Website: macys
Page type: payment
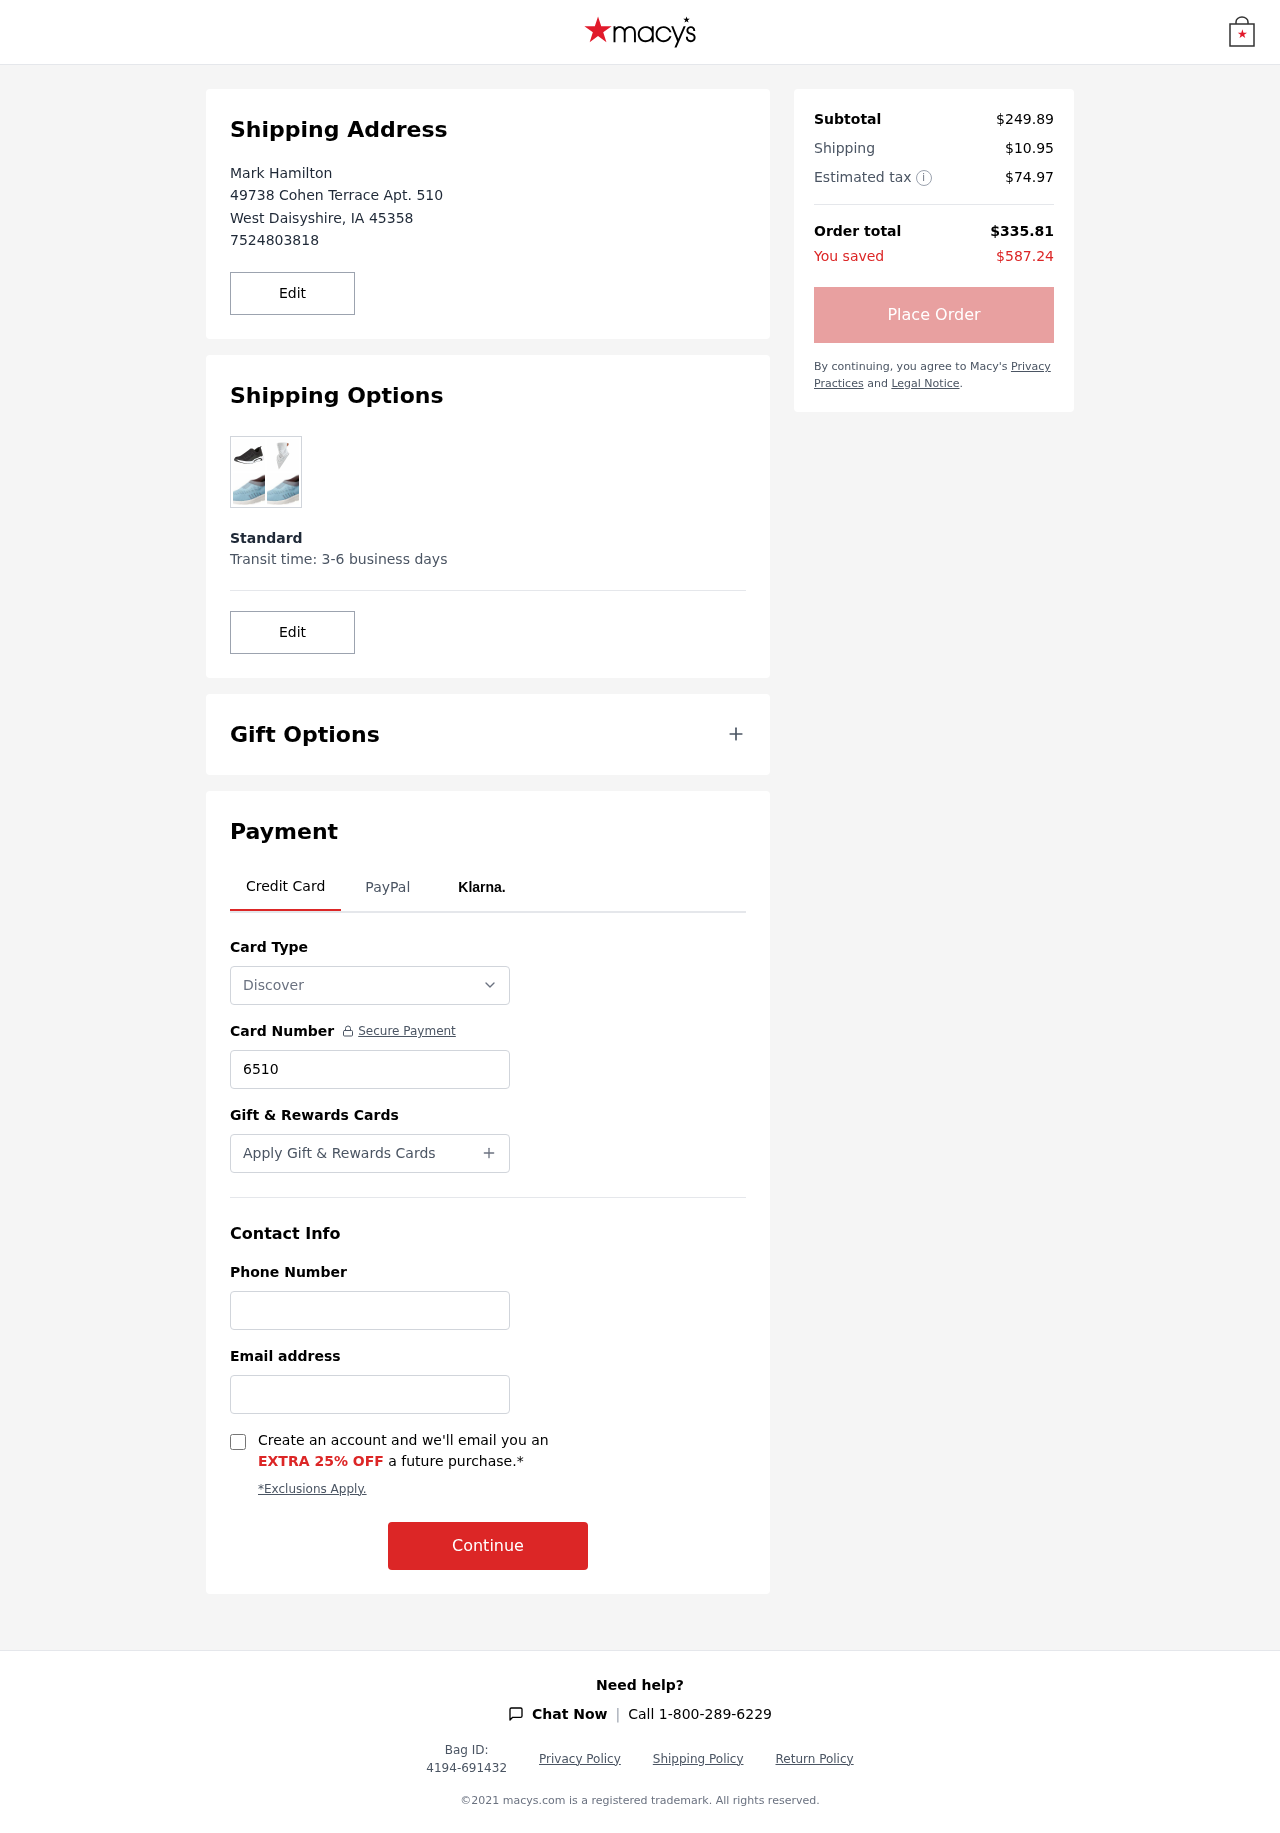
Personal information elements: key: PII_CARD_NUMBER
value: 6510 5243 4252 1381
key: PII_CARD_TYPE
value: Discover
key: PII_CITY
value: West Daisyshire
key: PII_EMAIL
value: mark.hamilton@hotmail.com
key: PII_FULLNAME
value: Mark Hamilton
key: PII_PHONE
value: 7524803818
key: PII_POSTCODE
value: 45358
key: PII_STATE_ABBR
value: IA
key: PII_STREET
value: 49738 Cohen Terrace Apt. 510
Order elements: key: ORDER_SUBTOTAL
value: $249.89
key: ORDER_SHIPPING_COST
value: $10.95
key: ORDER_TAX
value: $74.97
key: ORDER_TOTAL
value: $335.81
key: ORDER_SAVINGS
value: $587.24